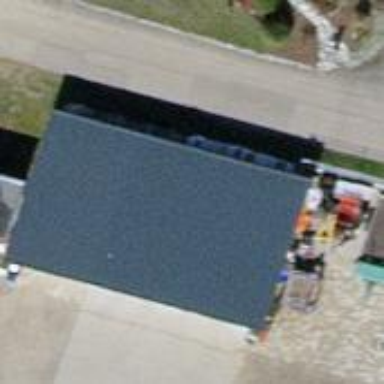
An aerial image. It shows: Shed.